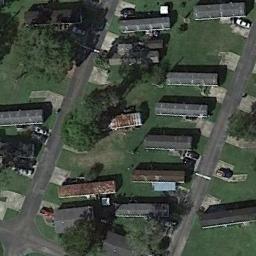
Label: mobile_home_park